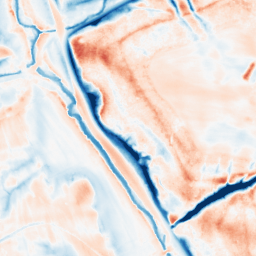
Category: multiscale
Decomposition family: dog_multiscale
Decomposition parameters: sigma_ratio: 2
n_scales: 4
base_sigma: 0.5
Upsampling method: quartic
Upsampling parameters: scale: 4
Upsampling scale: 4